Interaction volume radius: 10 \u00c5
Interaction volume height: 35 \u00c5
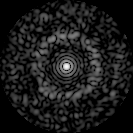
Disorder parameter: 0.8273